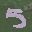
Label: 5